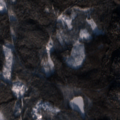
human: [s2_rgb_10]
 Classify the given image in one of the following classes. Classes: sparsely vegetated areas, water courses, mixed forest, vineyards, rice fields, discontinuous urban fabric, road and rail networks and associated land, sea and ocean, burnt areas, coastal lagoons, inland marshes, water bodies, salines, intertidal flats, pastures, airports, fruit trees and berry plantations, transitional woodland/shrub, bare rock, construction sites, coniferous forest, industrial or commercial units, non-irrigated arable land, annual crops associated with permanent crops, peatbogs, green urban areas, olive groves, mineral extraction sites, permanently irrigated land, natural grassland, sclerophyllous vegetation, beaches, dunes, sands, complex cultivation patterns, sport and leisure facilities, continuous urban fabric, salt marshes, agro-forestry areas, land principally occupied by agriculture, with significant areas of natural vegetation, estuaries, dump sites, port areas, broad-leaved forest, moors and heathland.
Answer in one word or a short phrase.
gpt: coniferous forest, mixed forest, transitional woodland/shrub